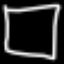
Label: square